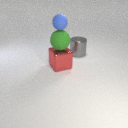
large red metal cube to the left of large gray metal cylinder